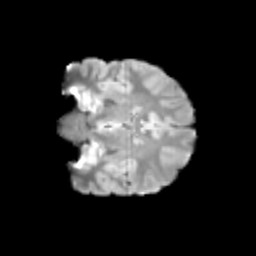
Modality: T2w
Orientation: coronal
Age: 13
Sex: male
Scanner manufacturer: siemens
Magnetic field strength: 3 T
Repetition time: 3.8 s
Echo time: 0.07 s